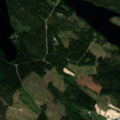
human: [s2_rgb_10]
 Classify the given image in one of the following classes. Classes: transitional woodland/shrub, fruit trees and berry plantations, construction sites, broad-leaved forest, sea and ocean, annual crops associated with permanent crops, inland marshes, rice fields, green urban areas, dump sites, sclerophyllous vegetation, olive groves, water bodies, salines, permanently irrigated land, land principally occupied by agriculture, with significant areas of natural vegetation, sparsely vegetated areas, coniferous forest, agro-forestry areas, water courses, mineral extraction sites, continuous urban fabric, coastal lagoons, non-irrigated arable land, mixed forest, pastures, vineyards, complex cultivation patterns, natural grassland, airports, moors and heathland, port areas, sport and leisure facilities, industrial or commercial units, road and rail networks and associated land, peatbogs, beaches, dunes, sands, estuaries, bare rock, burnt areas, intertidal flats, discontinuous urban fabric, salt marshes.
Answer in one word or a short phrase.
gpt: land principally occupied by agriculture, with significant areas of natural vegetation, coniferous forest, mixed forest, water bodies